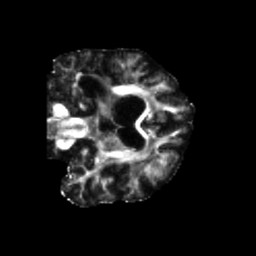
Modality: FA
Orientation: coronal
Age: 66
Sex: female
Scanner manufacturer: siemens
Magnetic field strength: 3 T
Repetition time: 5.47 s
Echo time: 0.0854 s